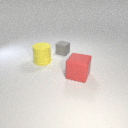
small gray rubber cube to the right of large yellow rubber cylinder